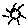
Label: sun